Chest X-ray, PA view. Patient: 38 years old, sex M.
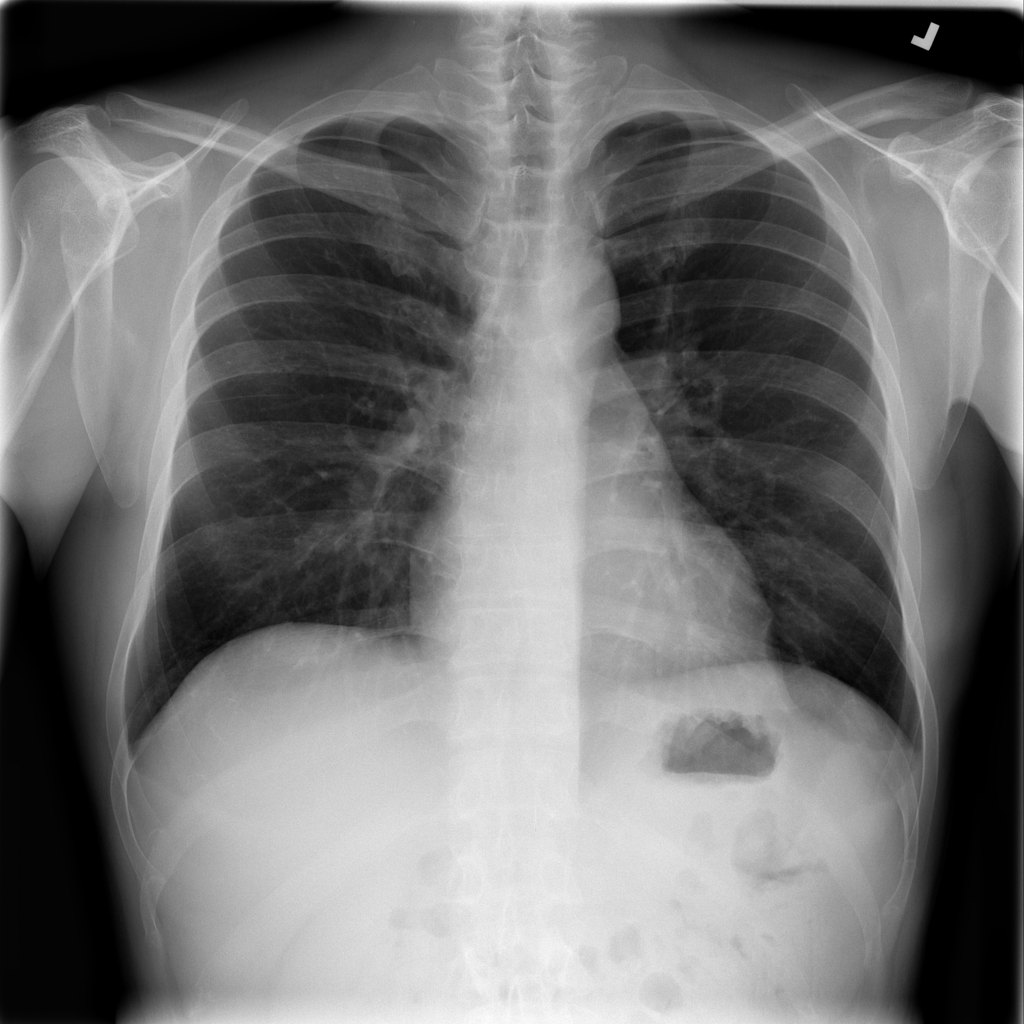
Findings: No Finding